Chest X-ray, PA view. Patient: 63 years old, sex F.
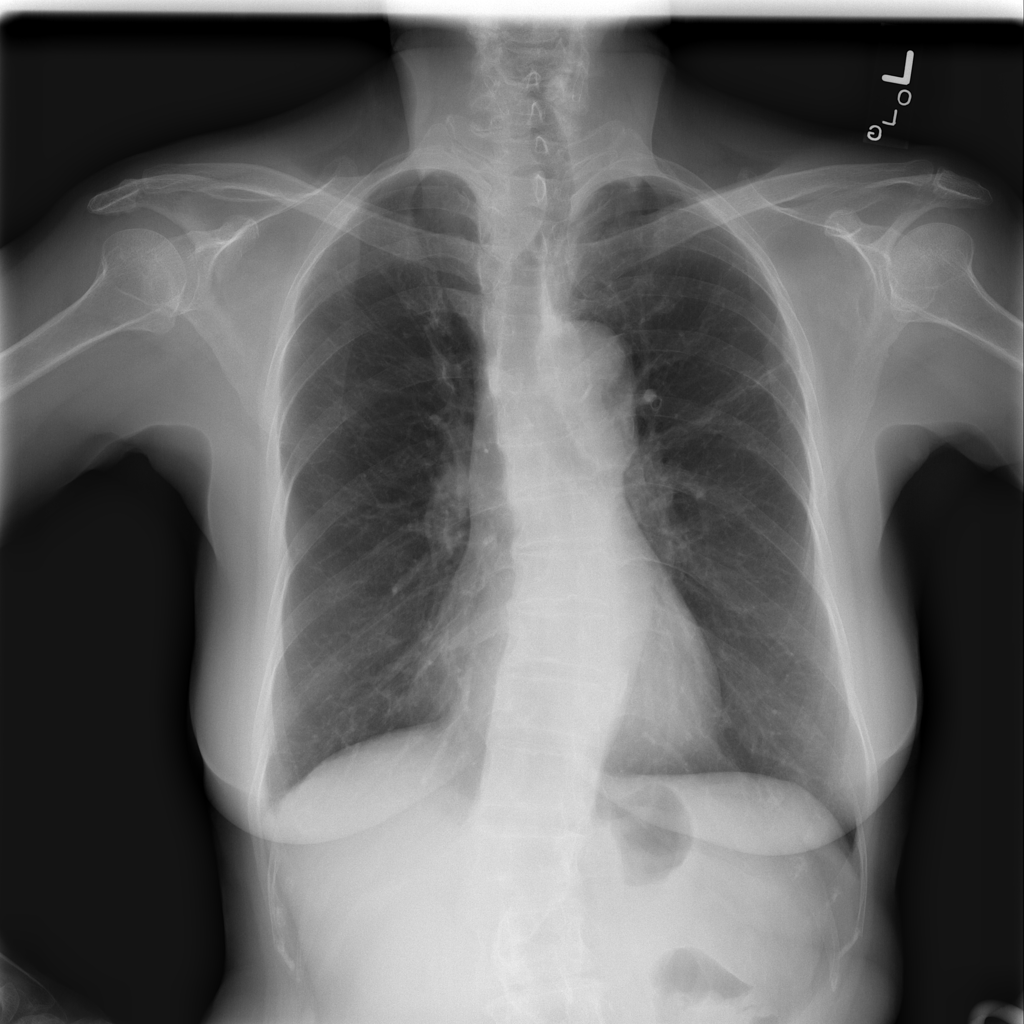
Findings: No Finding